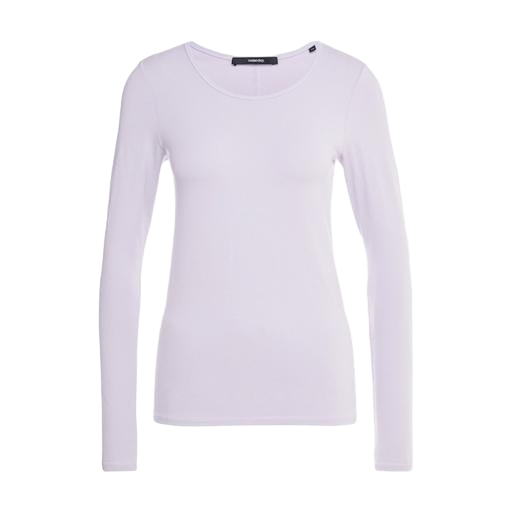
long-sleeve top, purple long-sleeve top, long sleeved top, white background